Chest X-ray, PA view. Patient: 76 years old, sex F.
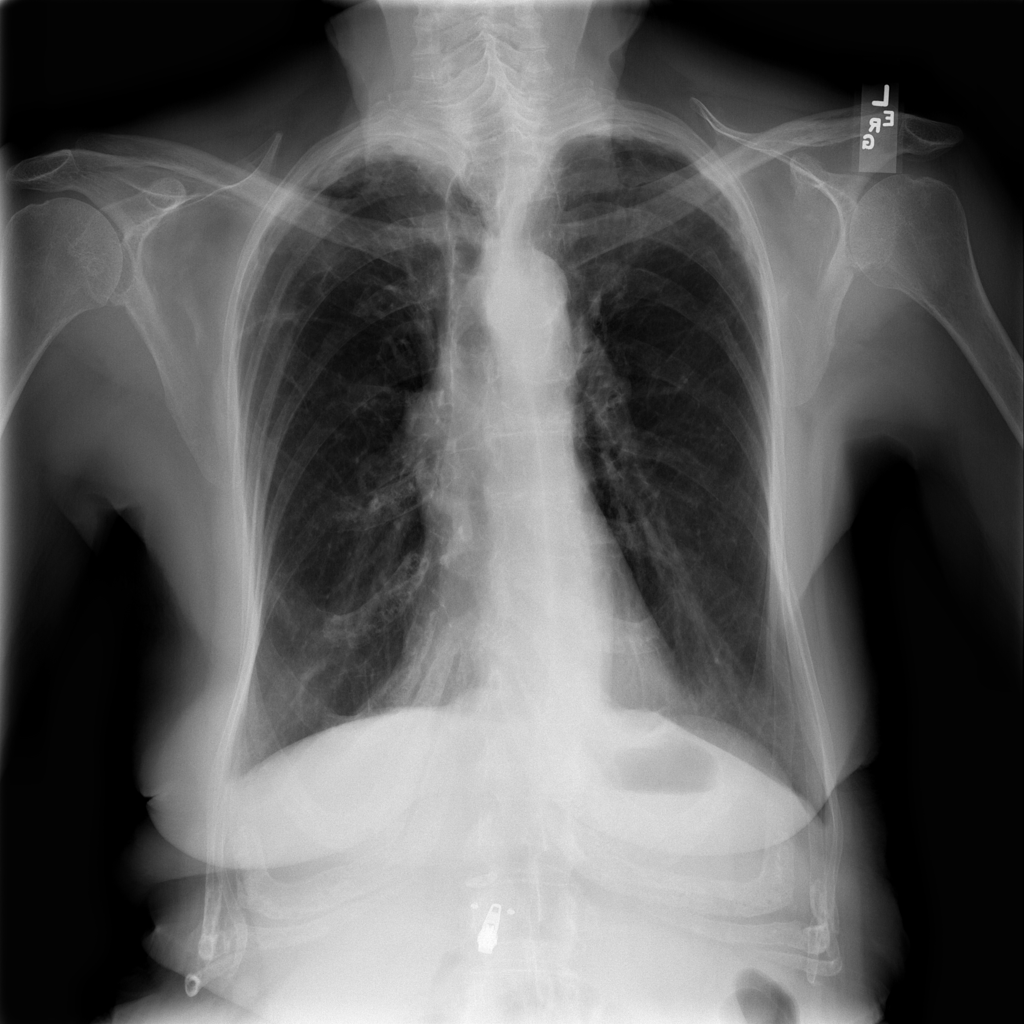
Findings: Fibrosis